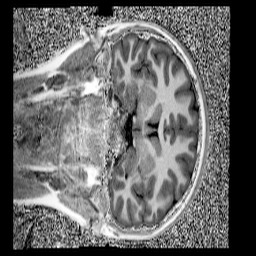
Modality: UNIT1
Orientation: coronal
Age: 13
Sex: female
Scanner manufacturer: siemens
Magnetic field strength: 3 T
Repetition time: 4 s
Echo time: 0.00303 s